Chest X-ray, AP view. Patient: 67 years old, sex F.
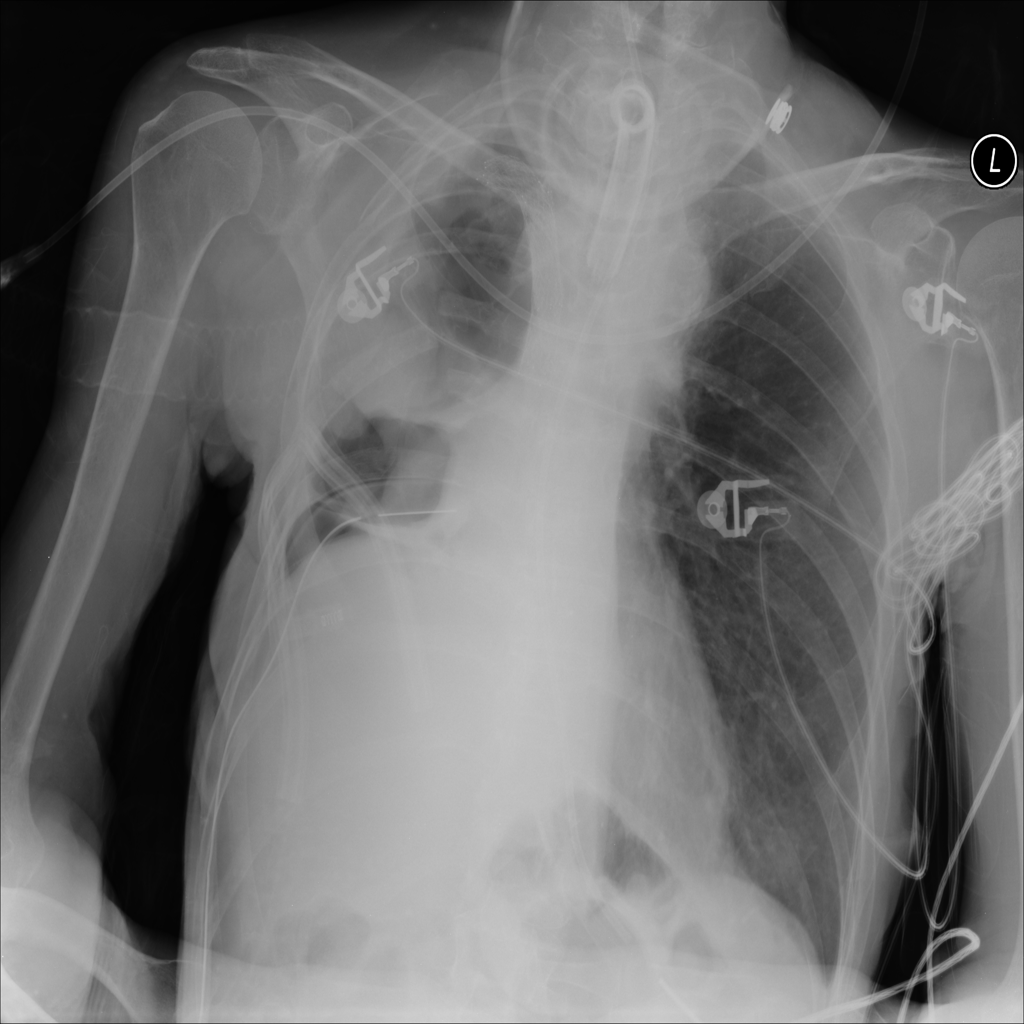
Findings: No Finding